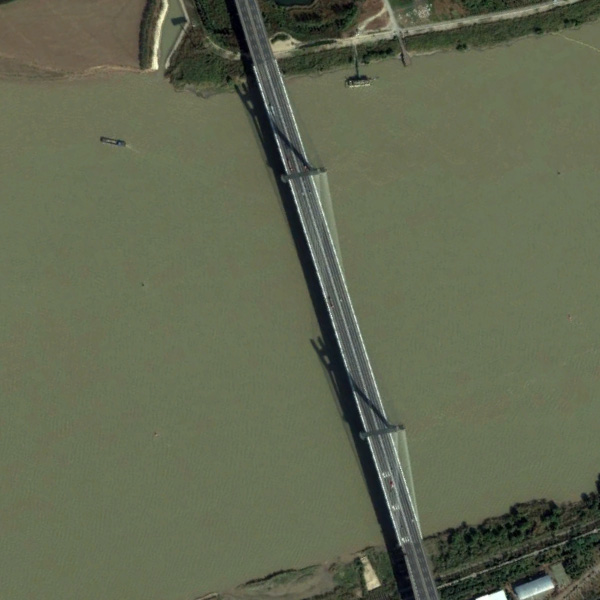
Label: Bridge